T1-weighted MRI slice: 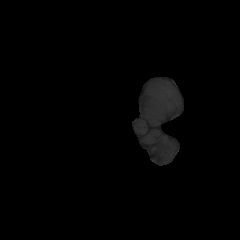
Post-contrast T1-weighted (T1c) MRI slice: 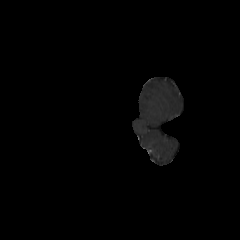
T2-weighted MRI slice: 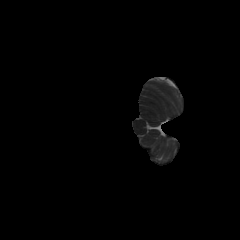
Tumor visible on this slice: no